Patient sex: M
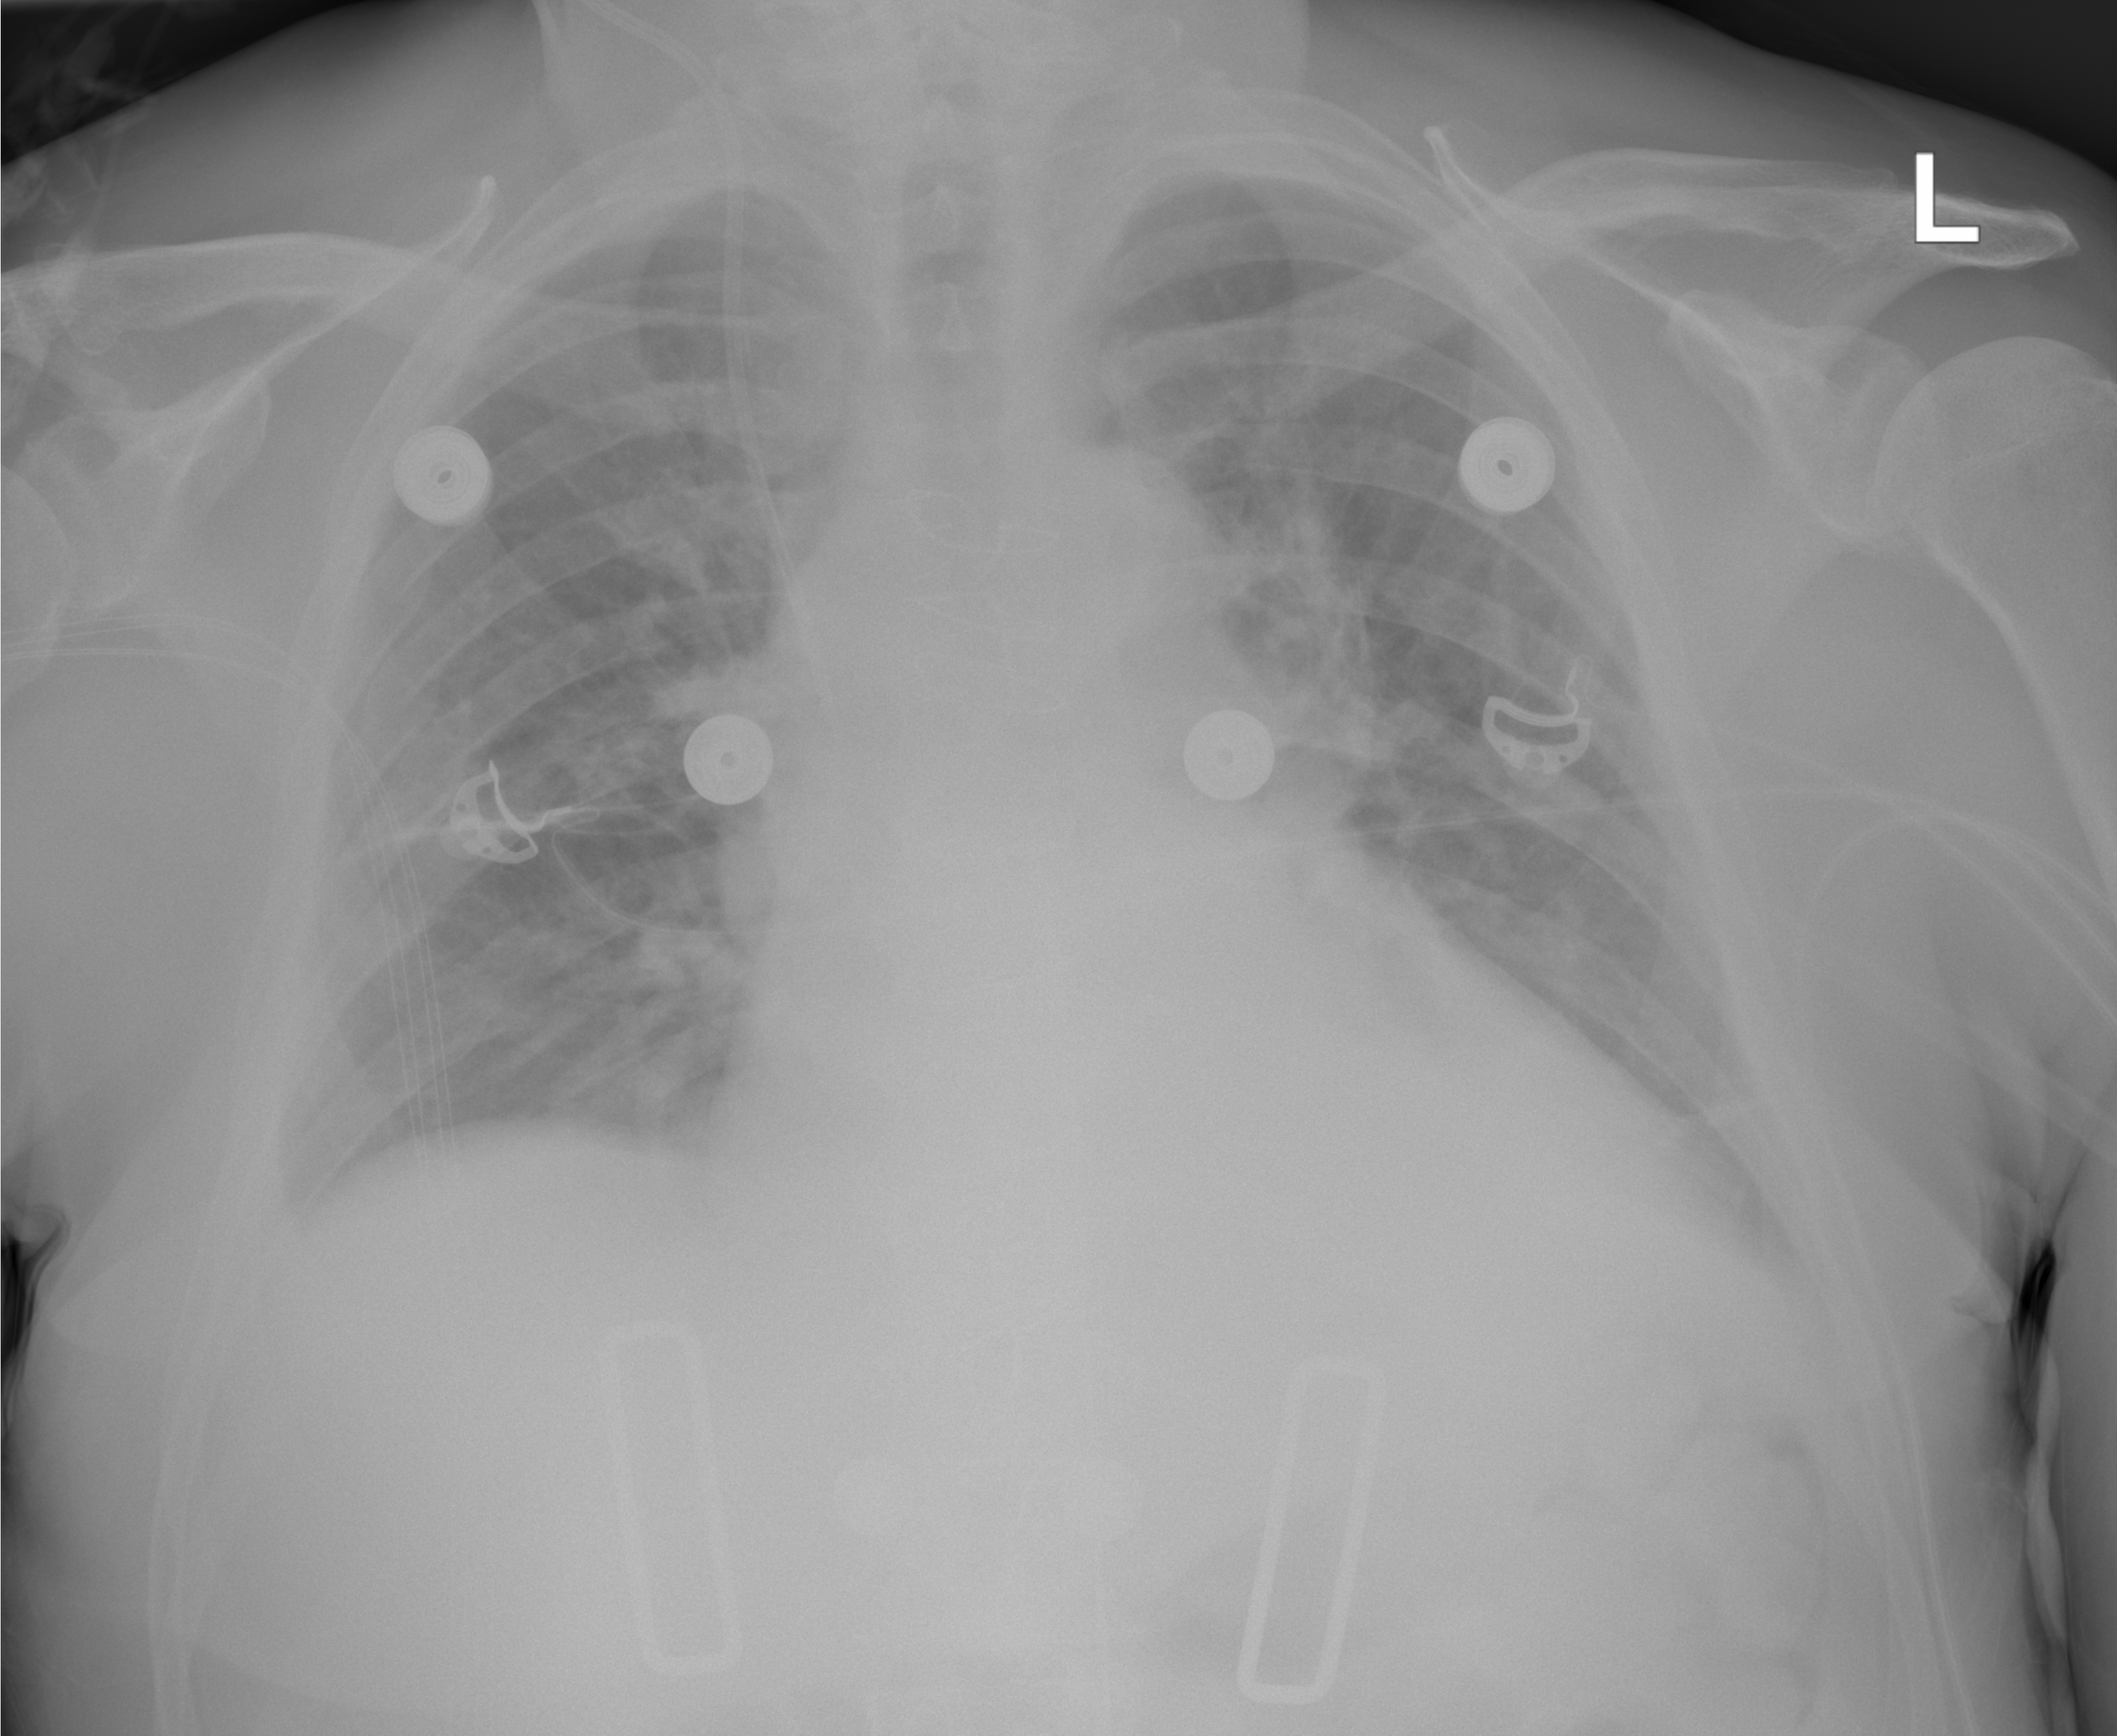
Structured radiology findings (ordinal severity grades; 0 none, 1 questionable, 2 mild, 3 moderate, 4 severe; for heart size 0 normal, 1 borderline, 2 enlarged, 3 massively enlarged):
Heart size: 2
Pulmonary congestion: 1
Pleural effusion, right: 0
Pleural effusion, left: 1
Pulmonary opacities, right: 0
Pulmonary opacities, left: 0
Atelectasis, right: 1
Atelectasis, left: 2